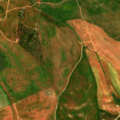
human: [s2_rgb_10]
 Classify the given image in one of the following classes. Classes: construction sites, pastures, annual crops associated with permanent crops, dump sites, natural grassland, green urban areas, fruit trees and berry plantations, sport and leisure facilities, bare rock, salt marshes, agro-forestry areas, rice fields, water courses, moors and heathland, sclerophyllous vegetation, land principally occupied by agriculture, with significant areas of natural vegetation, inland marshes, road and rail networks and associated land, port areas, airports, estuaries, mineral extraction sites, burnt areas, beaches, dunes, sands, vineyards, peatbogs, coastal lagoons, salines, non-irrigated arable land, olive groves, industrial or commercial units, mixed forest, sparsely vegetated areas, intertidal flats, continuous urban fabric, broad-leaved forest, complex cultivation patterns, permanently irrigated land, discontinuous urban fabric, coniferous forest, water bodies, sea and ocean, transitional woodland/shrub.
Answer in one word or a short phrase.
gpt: continuous urban fabric